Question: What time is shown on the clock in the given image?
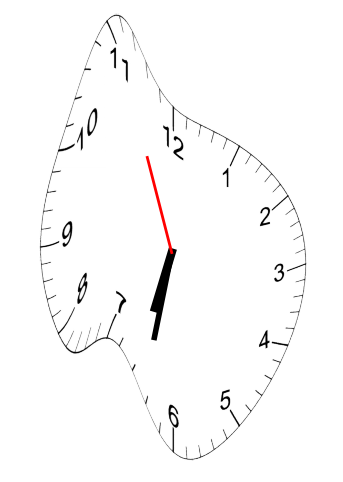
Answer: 06:31:56